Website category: sports
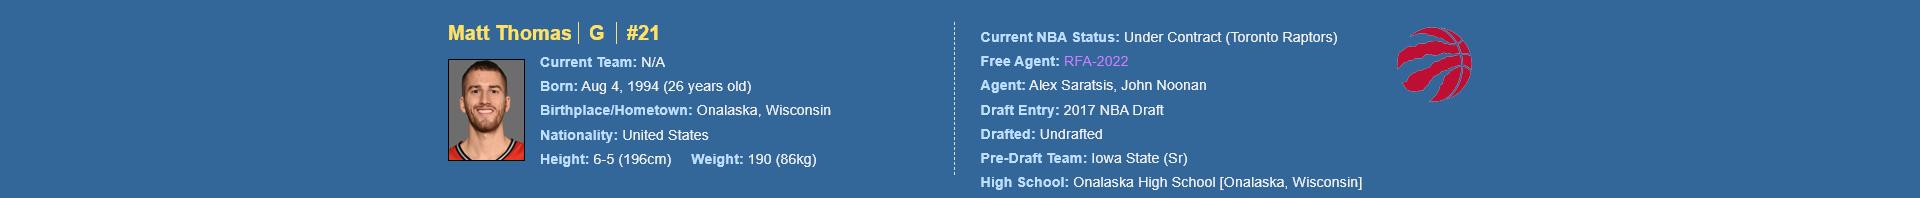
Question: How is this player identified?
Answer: Matt Thomas

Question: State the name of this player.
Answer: Matt Thomas

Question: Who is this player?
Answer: Matt Thomas

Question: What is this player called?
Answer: Matt Thomas

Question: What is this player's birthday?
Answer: Aug 4, 1994

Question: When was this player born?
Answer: Aug 4, 1994

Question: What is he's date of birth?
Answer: Aug 4, 1994

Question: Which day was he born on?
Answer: Aug 4, 1994

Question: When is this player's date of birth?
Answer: Aug 4, 1994

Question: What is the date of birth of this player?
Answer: Aug 4, 1994

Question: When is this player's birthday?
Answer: Aug 4, 1994

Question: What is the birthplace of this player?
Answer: Onalaska, Wisconsin

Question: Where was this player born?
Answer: Onalaska, Wisconsin

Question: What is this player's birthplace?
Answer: Onalaska, Wisconsin

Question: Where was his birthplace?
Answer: Onalaska, Wisconsin

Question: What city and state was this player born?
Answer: Onalaska, Wisconsin

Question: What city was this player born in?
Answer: Onalaska, Wisconsin

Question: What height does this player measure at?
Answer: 6-5 (196cm)

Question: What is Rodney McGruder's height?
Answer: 6-5 (196cm)

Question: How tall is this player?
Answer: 6-5 (196cm)

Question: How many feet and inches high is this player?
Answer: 6-5 (196cm)

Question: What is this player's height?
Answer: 6-5 (196cm)

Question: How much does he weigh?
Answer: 190 (86kg)

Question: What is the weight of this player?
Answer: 190 (86kg)

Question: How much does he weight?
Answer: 190 (86kg)

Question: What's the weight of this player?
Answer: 190 (86kg)

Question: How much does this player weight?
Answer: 190 (86kg)

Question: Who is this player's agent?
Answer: Alex Saratsis

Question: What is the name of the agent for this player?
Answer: Alex Saratsis

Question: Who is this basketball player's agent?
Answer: Alex Saratsis

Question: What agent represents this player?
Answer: Alex Saratsis

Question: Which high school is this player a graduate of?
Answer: Onalaska High School

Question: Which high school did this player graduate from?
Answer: Onalaska High School

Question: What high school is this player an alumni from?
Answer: Onalaska High School

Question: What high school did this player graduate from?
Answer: Onalaska High School

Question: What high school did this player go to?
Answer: Onalaska High School

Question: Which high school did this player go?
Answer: Onalaska High School